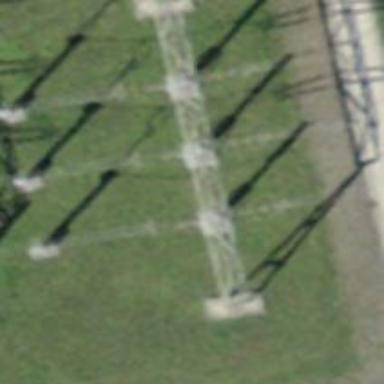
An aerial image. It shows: Insulator used in power equipment.